Aerial crown-view tile of a tropical tree (Barro Colorado Island, Panama), acquired 20250512:
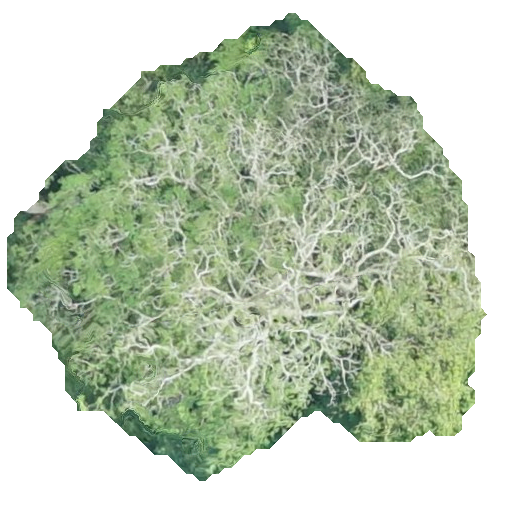
Species: Handroanthus guayacan
GBIF accepted scientific name: Handroanthus guayacan
Crown area: 221.518 m²